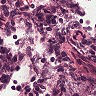
Metastatic tissue present: no